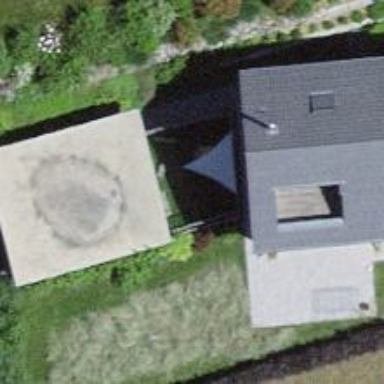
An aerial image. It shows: View of roof of building.